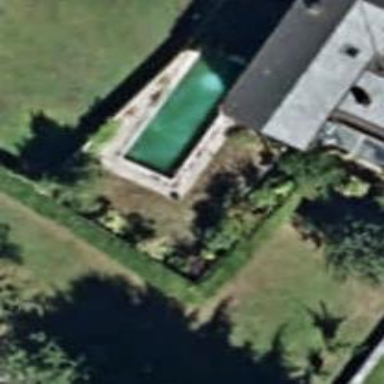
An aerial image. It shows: Swimming pool located in leisure land.